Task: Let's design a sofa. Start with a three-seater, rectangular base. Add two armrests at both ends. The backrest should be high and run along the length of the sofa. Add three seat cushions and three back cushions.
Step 265:
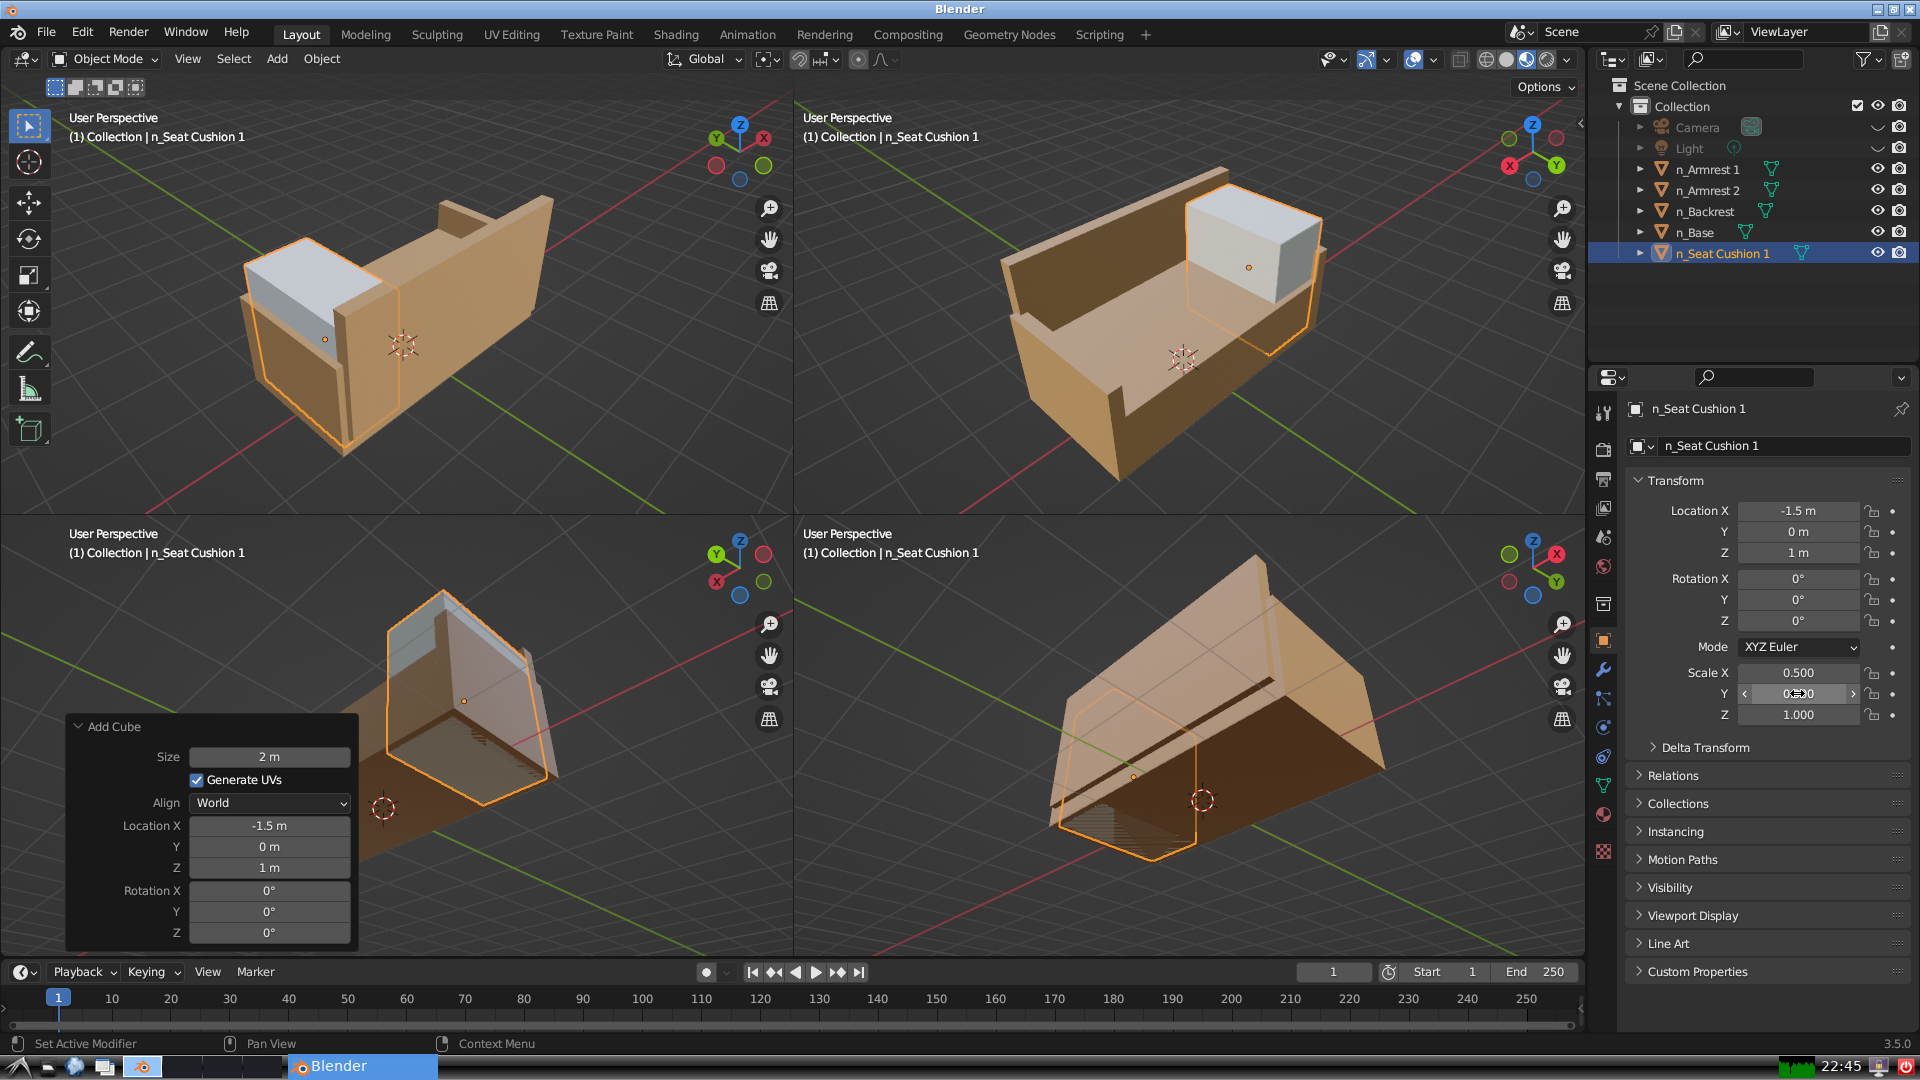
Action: {"mouse_move": [1797, 715]}